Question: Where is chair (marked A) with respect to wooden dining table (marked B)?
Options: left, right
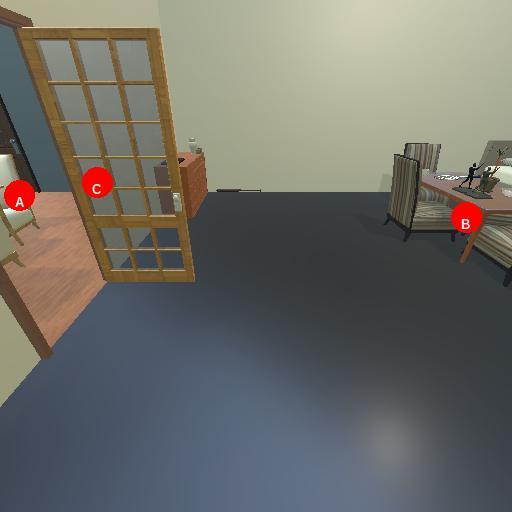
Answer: left